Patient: sex M, age 31
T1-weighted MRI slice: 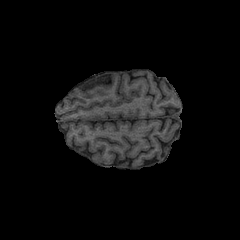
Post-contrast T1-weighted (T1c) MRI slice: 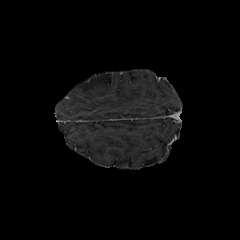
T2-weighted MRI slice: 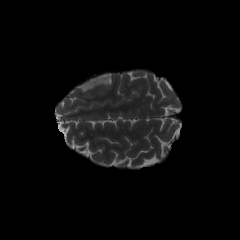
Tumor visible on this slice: yes
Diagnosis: Astrocytoma, IDH-mutant
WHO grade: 2